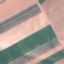
Land use / land cover class: AnnualCrop